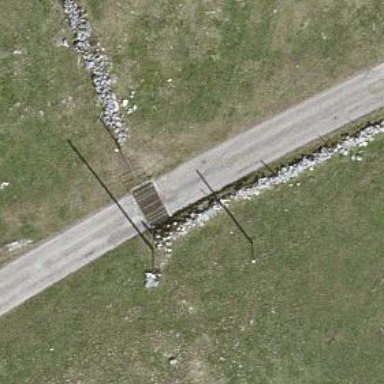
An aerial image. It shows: Cattle grid barrier.